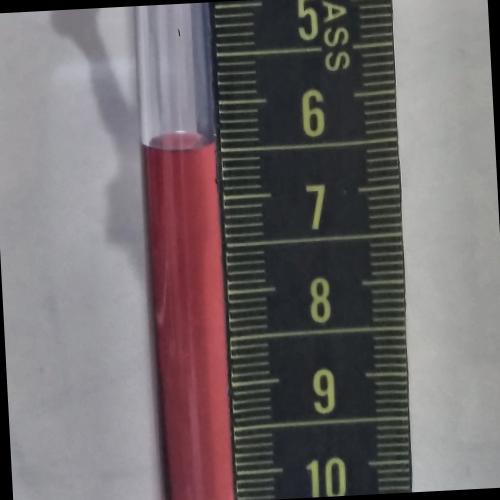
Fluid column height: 6.5 cm